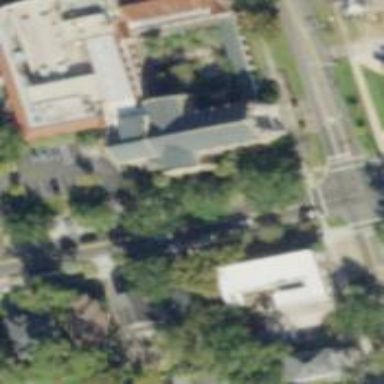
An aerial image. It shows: Building serving as place of worship.